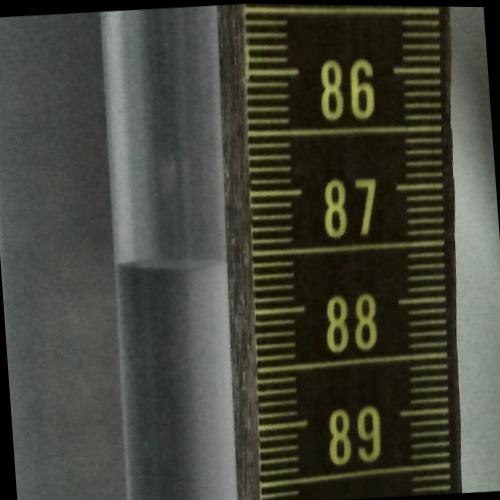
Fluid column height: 87.6 cm